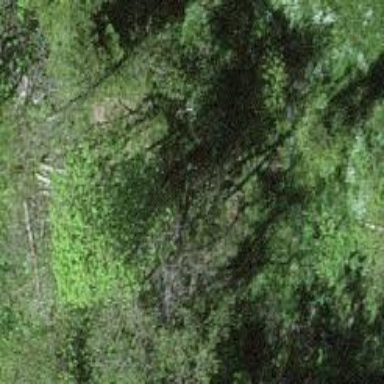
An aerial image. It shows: Forest area.